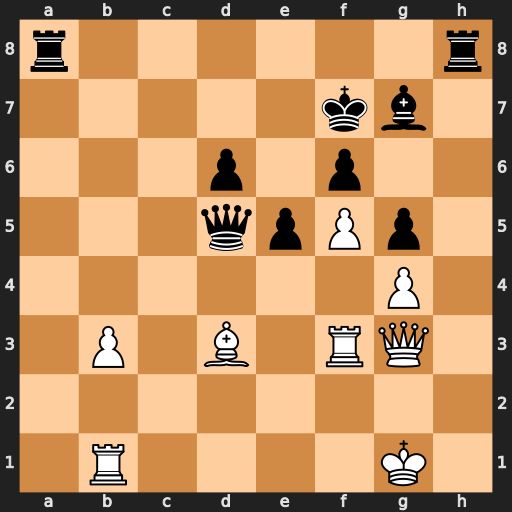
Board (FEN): r6r/5kb1/3p1p2/3qpPp1/6P1/1P1B1RQ1/8/1R4K1
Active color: w
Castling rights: -
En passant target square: -
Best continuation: Bc4 Qxc4 bxc4